Current action and preconditions to check: path_clear

Your task: For each precondition in the list above, predict whether it will hold at this action.

Consider the current scene as observed from the mobile robot's camera, and analyze the predicted future states of all dynamic agents (e.g., people, animals, vehicles, or any moving entities) within the NEXT SECOND.

IMPORTANT: Only answer "very likely" if you are absolutely certain—based on strong, clear evidence—that a dynamic agent will violate the precondition in the predicted future state. Do NOT answer "very likely" for unlikely, ambiguous, or low-probability risks.

Ask yourself for each precondition: Is there a high probability, with clear and convincing evidence, that the predicted future states of any dynamic agent will interfere with the predicted future state of the currently executing action within the NEXT SECOND, causing that precondition to fail?

Assess the risk level based on these predictions. Use "likely" or "very likely" if motions create a clear risk of interference.

Use "neutral" or "improbable" if agents are nearby but their predicted paths are clearly diverging or non-conflicting.

Failure Risk Categories: "very improbable", "improbable", "neutral", "likely", "very likely"

Answer Format: Output ONLY the probability_of_failure value from these categories: "very improbable", "improbable", "neutral", "likely", "very likely"

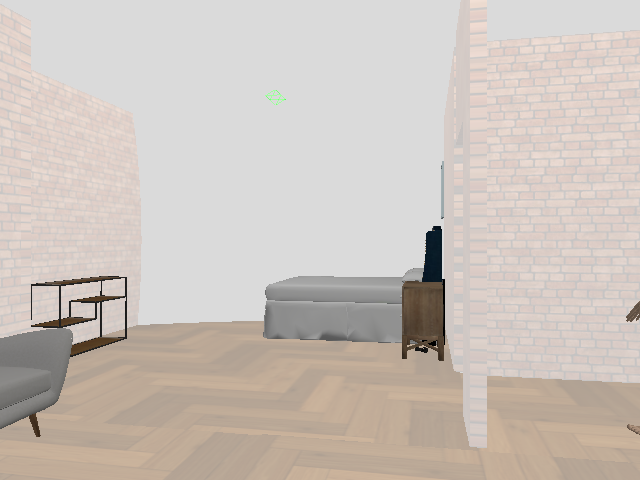

Answer: very improbable